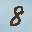
Label: 8